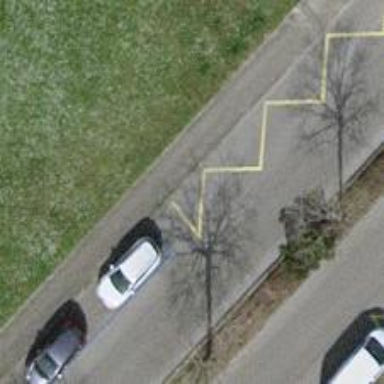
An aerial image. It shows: Asphalt sidewalk leading to platform for public transport.